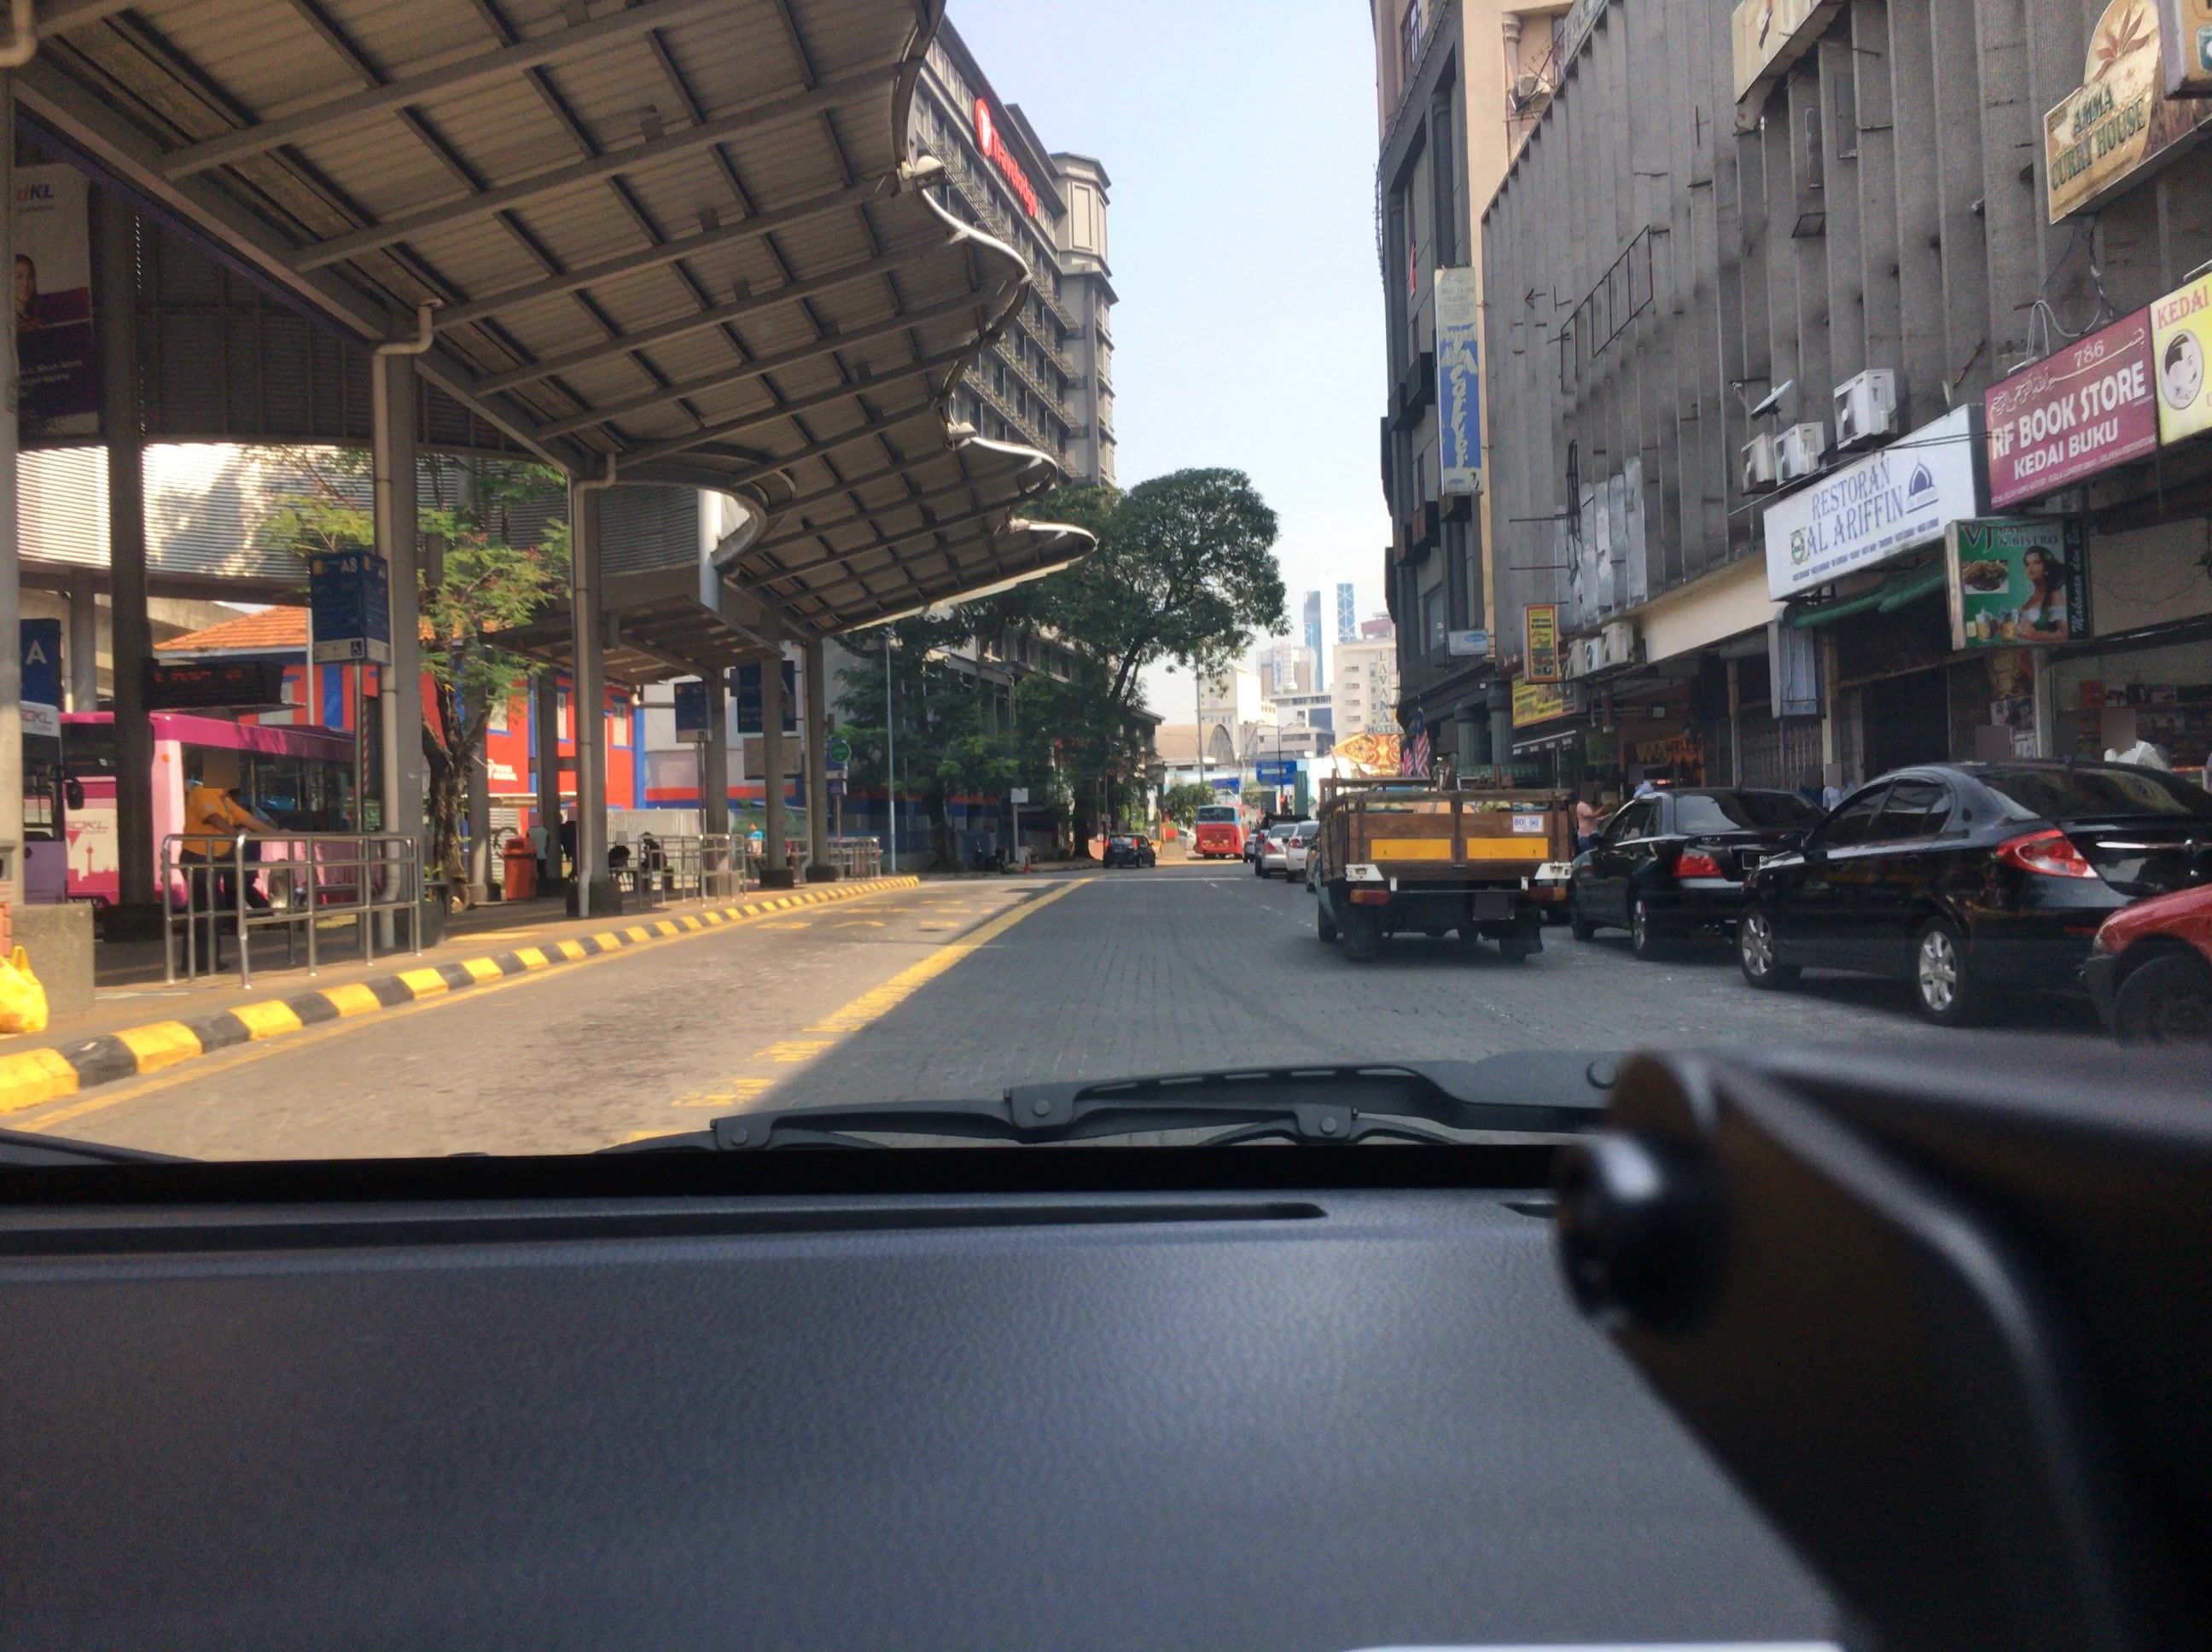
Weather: clear
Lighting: day
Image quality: good
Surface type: driving surface
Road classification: footway, bus_stop
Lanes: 3
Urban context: urban centre
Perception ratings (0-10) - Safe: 6.37, Lively: 9.5, Beautiful: 4.36, Boring: 0.53, Depressing: 4.68, Wealthy: 4.08